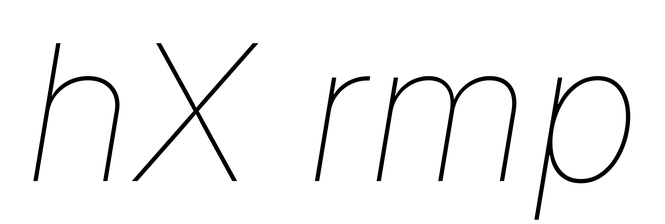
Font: Inter-Italic_Thin_Italic